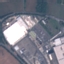
Land use / land cover: Industrial